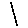
Label: circle